Field crop: maize
Growth stage: 2
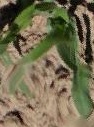
Species: maize